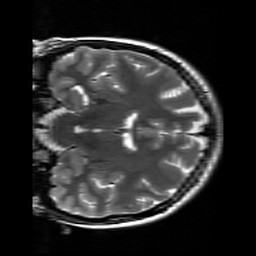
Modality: T2w
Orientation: coronal
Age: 23
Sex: female
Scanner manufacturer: siemens
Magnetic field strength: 3 T
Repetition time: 7 s
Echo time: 0.09 s